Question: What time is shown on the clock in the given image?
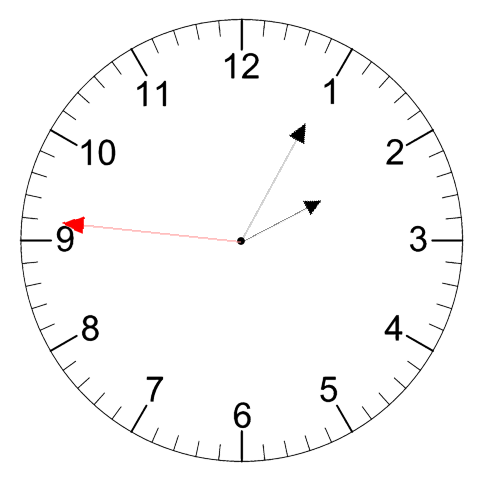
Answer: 02:04:46